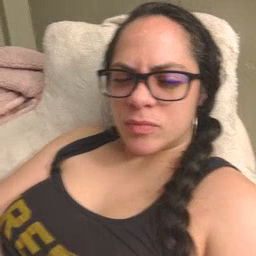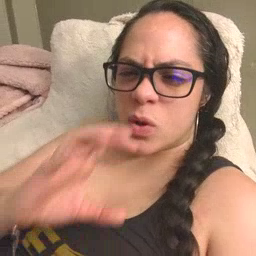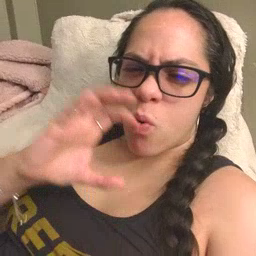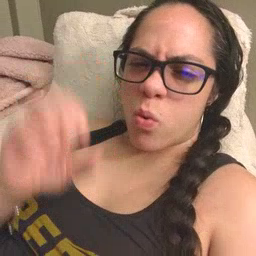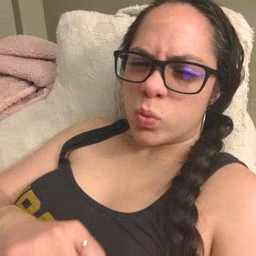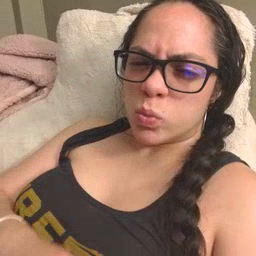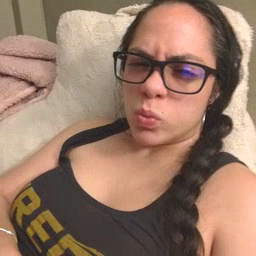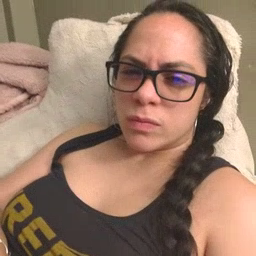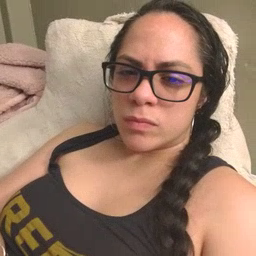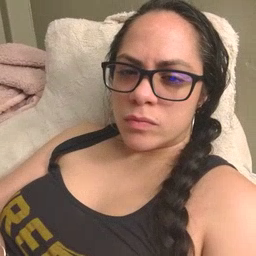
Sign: old